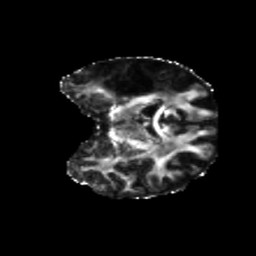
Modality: FA
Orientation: coronal
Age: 36
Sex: female
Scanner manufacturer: siemens
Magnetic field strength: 3 T
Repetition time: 5.25 s
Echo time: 0.08 s